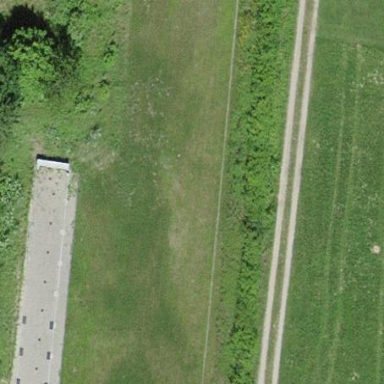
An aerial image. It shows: Shooting range located on pitch designated for leisure land.